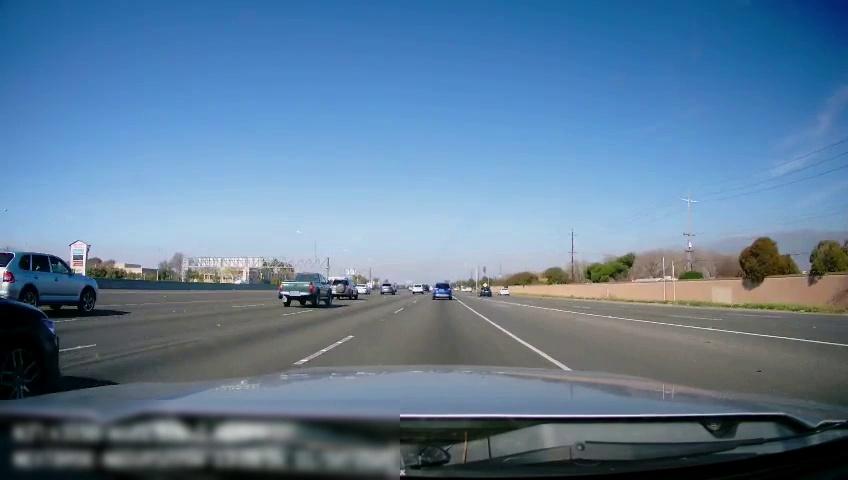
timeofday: Day
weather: Sunny
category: Drivable Space
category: Vehicles | Car
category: Vehicles | Car
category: Vehicles | SUV
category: Vehicles | SUV
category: Vehicles | Car
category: Vehicles | SUV
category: Vehicles | Car
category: Vehicles | SUV
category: Vehicles | SUV
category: Vehicles | Truck
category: Vehicles | Car
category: Lanes | Alternate Lane
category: Lanes | Alternate Lane
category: Lanes | Alternate Lane
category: Lanes | Alternate Lane
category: Lanes | Current Lane
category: Lanes | Alternate Lane
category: Lanes | Alternate Lane
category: Lanes | Alternate Lane
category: Lanes | Alternate Lane